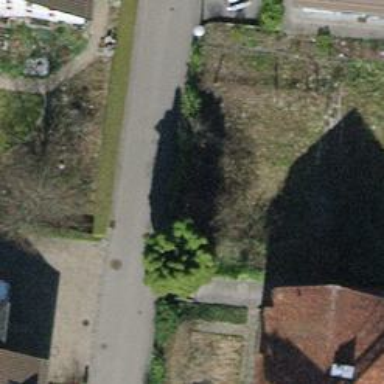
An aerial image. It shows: Urban tree adds touch of nature to the surroundings.